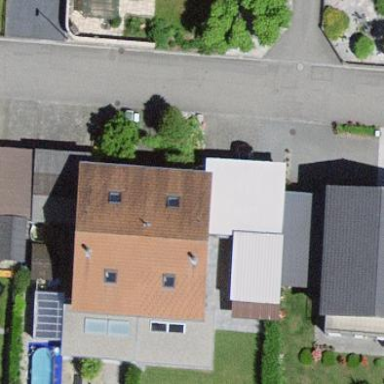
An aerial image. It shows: Semidetached house.